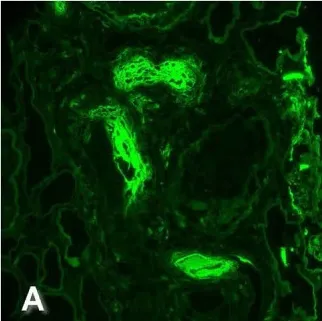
Biopsy findings in patient 2 with diabetic retinopathy and nephropathy treated with bevacizumab and subsequent thrombotic microangiopathy. (A) Immunofluorescence microscopy revealed scattered arterioles which displayed strong amorphous intraluminal and vessel wall staining for fibrinogen (400x).
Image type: pathology (immunostaining)